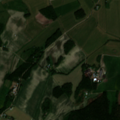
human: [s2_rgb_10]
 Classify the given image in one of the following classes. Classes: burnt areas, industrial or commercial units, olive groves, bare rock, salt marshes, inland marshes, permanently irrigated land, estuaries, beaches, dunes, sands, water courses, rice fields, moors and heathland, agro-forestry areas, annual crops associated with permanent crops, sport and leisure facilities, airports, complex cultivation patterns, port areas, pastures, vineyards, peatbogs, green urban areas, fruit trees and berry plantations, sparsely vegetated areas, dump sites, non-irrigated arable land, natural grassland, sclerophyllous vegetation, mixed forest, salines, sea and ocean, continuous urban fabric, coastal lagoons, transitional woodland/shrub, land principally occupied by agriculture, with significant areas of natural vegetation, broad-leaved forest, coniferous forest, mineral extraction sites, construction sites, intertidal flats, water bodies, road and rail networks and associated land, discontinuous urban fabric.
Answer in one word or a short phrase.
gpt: non-irrigated arable land, land principally occupied by agriculture, with significant areas of natural vegetation, mixed forest